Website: home-depot
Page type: account-dashboard
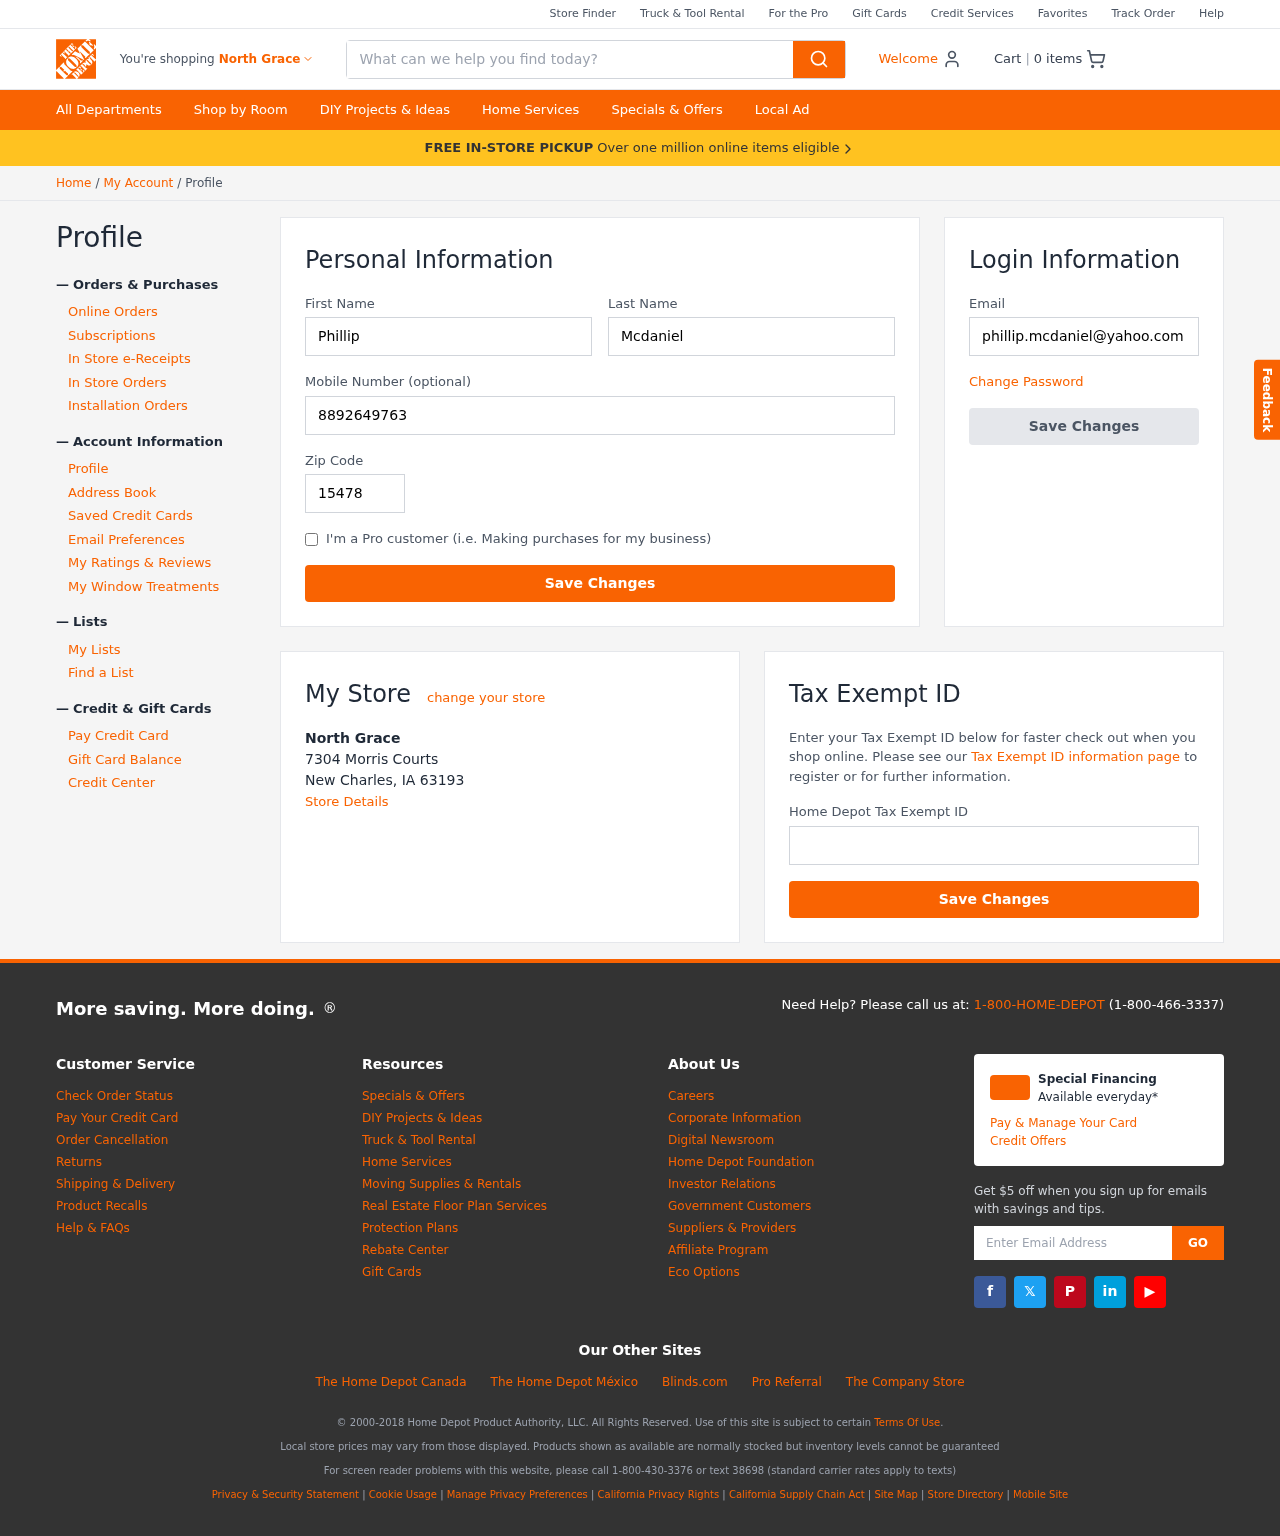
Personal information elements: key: PII_CITY
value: North Grace
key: PII_EMAIL
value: phillip.mcdaniel@yahoo.com
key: PII_FIRSTNAME
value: Phillip
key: PII_LASTNAME
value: Mcdaniel
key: PII_LOCATION1_CITY_STATE_ZIP
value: New Charles, IA 63193
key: PII_LOCATION1_NAME
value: North Grace
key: PII_LOCATION1_STREET
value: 7304 Morris Courts
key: PII_PHONE
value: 8892649763
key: PII_POSTCODE
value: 15478
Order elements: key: ORDER_NUM_ITEMS
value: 0
Search elements: key: HEADER_SEARCH
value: What can we help you find today?